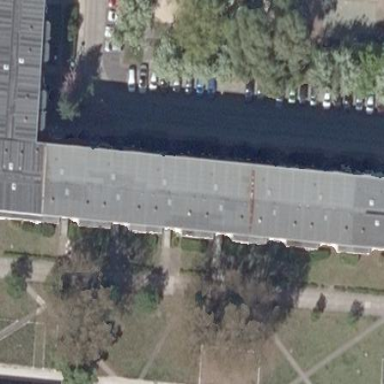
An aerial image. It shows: Residential building with flat roof made of tar paper.